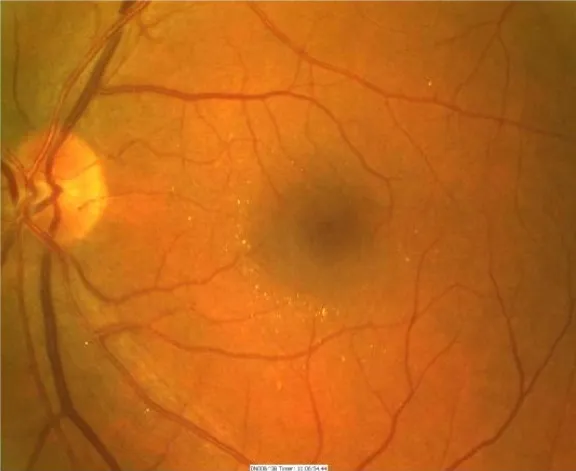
Fundus photograph of the left eye demonstrating multiple refractile glistening opacities in the peri foveal area.
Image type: ophthalmic_imaging (fundus_photograph)